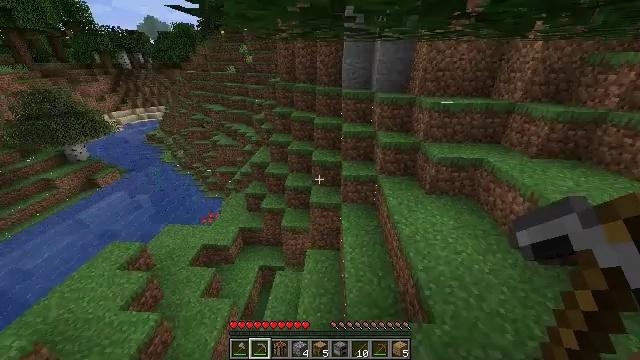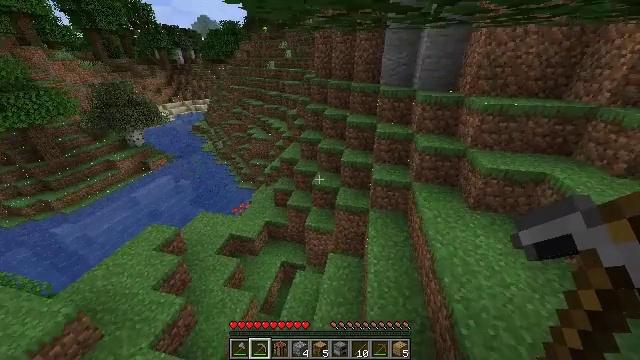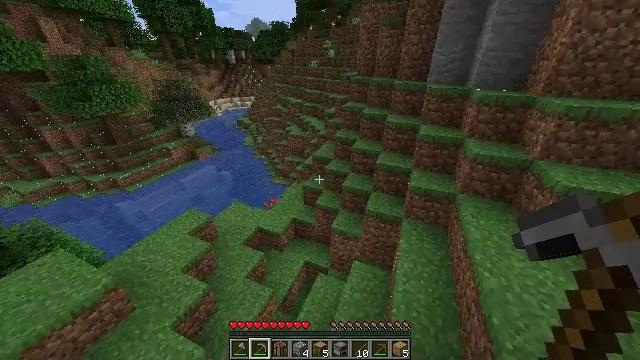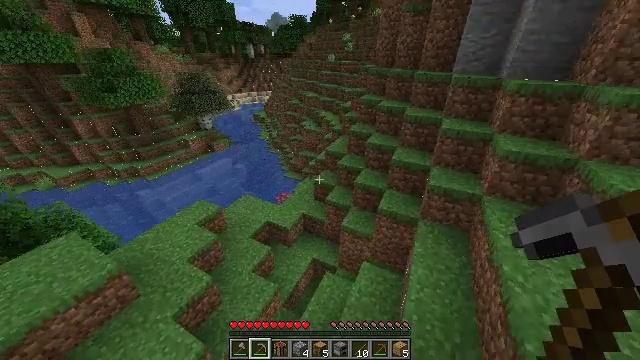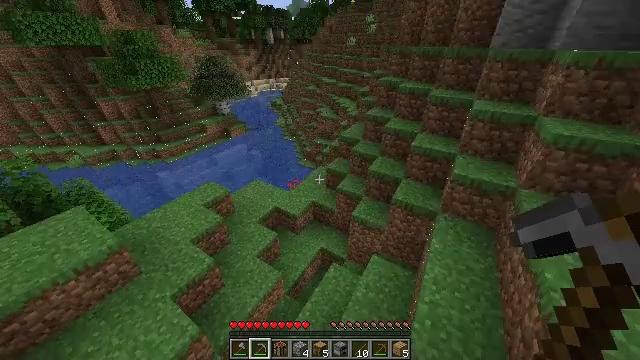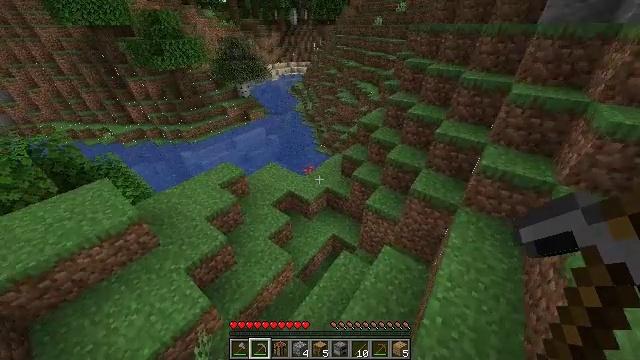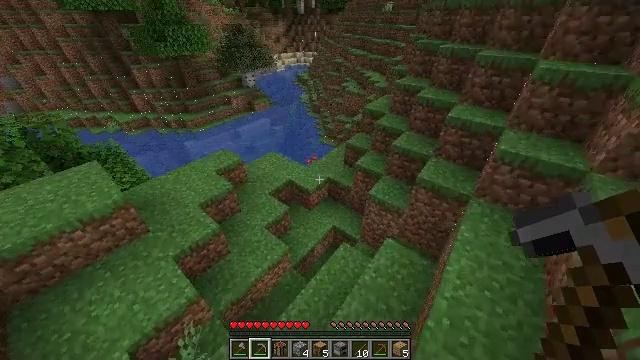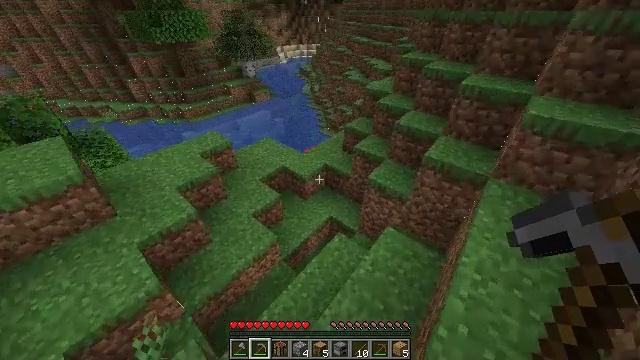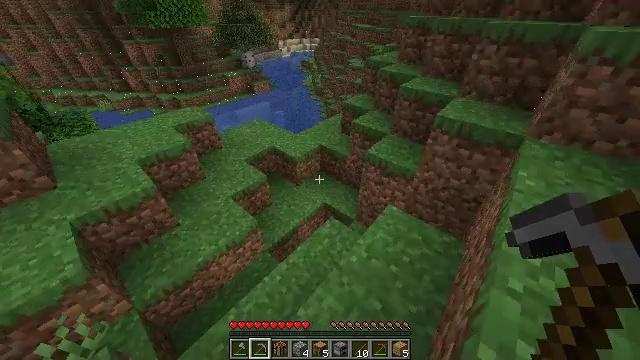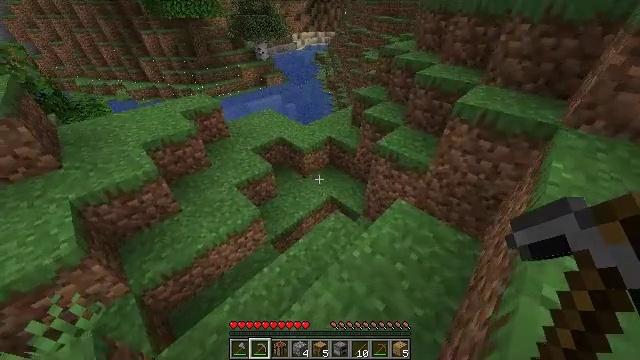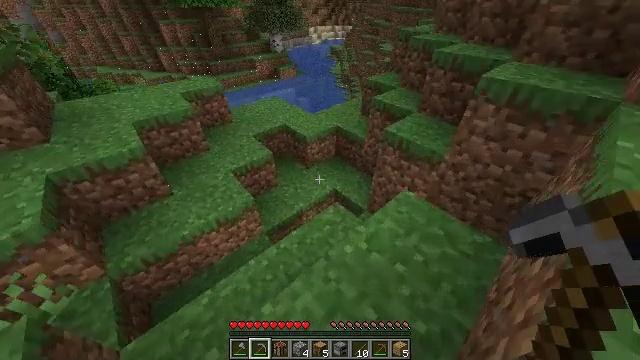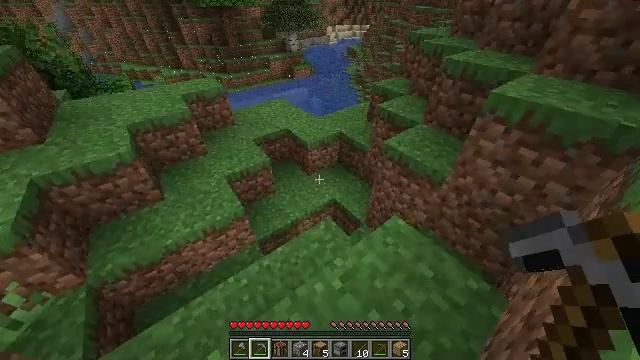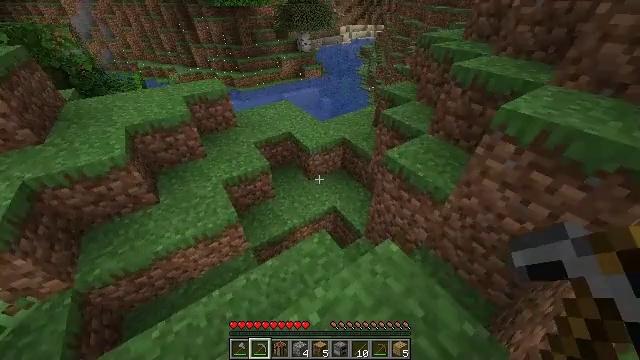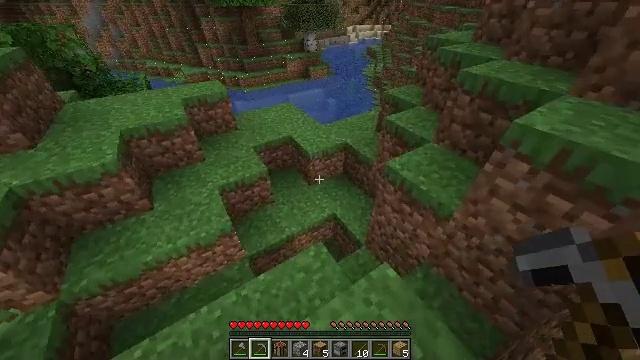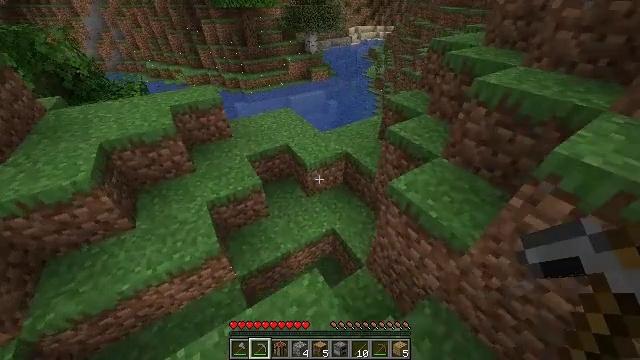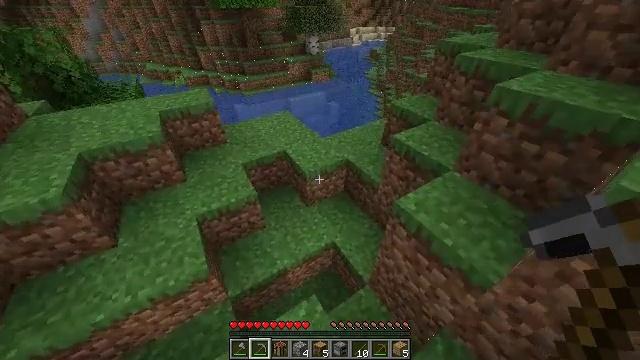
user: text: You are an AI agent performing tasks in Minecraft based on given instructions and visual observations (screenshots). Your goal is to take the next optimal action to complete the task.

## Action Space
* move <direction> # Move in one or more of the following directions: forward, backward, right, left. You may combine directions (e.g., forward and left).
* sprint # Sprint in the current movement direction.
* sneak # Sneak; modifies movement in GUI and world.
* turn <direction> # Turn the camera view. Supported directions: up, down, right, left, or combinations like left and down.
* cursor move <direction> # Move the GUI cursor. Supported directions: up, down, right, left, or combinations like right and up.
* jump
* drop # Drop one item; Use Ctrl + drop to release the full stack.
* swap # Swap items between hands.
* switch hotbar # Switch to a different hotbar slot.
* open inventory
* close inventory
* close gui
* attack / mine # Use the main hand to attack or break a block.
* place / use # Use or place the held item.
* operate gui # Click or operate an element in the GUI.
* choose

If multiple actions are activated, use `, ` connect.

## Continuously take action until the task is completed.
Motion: motion action
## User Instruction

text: Collect some oak leaves.
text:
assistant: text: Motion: move forward, sprint, turn left
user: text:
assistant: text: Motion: move forward, sprint, turn left
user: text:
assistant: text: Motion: move forward, sprint, turn left
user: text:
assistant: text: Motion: move forward and move right, sprint, turn left and down
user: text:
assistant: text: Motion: move forward and move right, sprint, turn left and down
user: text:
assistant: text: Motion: move forward and move right, sprint, turn left and down
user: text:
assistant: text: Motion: move forward and move right, sprint, turn left
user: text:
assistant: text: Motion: move forward and move right, sprint, turn left
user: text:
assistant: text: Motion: move forward and move right, sprint, turn left and down
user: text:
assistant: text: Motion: move forward and move right, sprint, turn left
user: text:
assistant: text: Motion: move forward and move right, sprint, turn left
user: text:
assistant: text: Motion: move forward, sprint, turn left
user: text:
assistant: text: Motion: move forward, sprint, turn left
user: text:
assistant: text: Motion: move forward, sprint
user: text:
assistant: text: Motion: move forward, sprint
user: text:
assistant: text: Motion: move forward, sprint
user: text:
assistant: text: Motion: move forward, sprint, turn up, jump
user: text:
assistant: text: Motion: move forward, sprint, turn right and up, jump
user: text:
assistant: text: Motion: move forward and move right, sprint, turn right and up, jump
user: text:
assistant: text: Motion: move forward and move right, sprint, turn right and up, jump
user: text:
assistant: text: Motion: move forward and move right, sprint, turn up
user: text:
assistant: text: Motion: move forward and move right, sprint
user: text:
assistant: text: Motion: move forward and move right, sprint, turn up
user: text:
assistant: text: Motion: move forward and move right, sprint
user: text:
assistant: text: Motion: move forward, sprint
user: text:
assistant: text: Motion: move forward, sprint
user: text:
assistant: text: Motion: move forward, sprint, turn up
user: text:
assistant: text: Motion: move forward, sprint
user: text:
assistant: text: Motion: move forward, sprint
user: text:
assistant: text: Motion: move forward, sprint, turn up